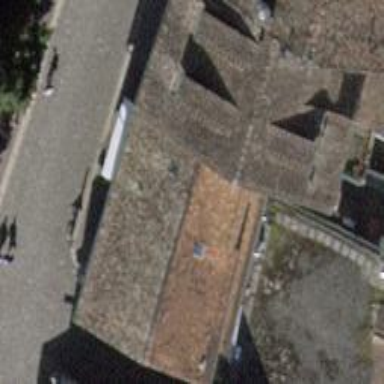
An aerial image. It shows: Restaurant.